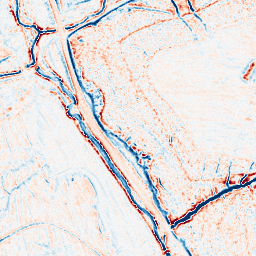
Category: edge_preserving
Decomposition family: bilateral
Decomposition parameters: d: 9
sigma_color: 25
sigma_space: 100
Upsampling method: regularized
Upsampling parameters: scale: 2
lambda_reg: 0.001
Upsampling scale: 2